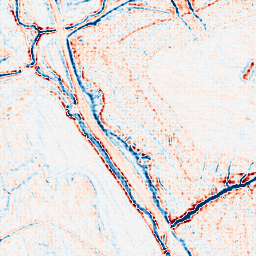
Category: edge_preserving
Decomposition family: bilateral
Decomposition parameters: d: 9
sigma_color: 50
sigma_space: 150
Upsampling method: sinc_hamming
Upsampling parameters: scale: 4
kernel_size: 4
Upsampling scale: 4